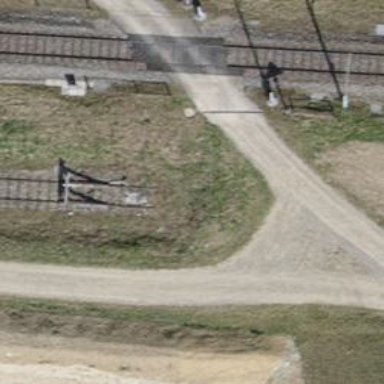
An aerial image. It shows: Railway buffer stop.